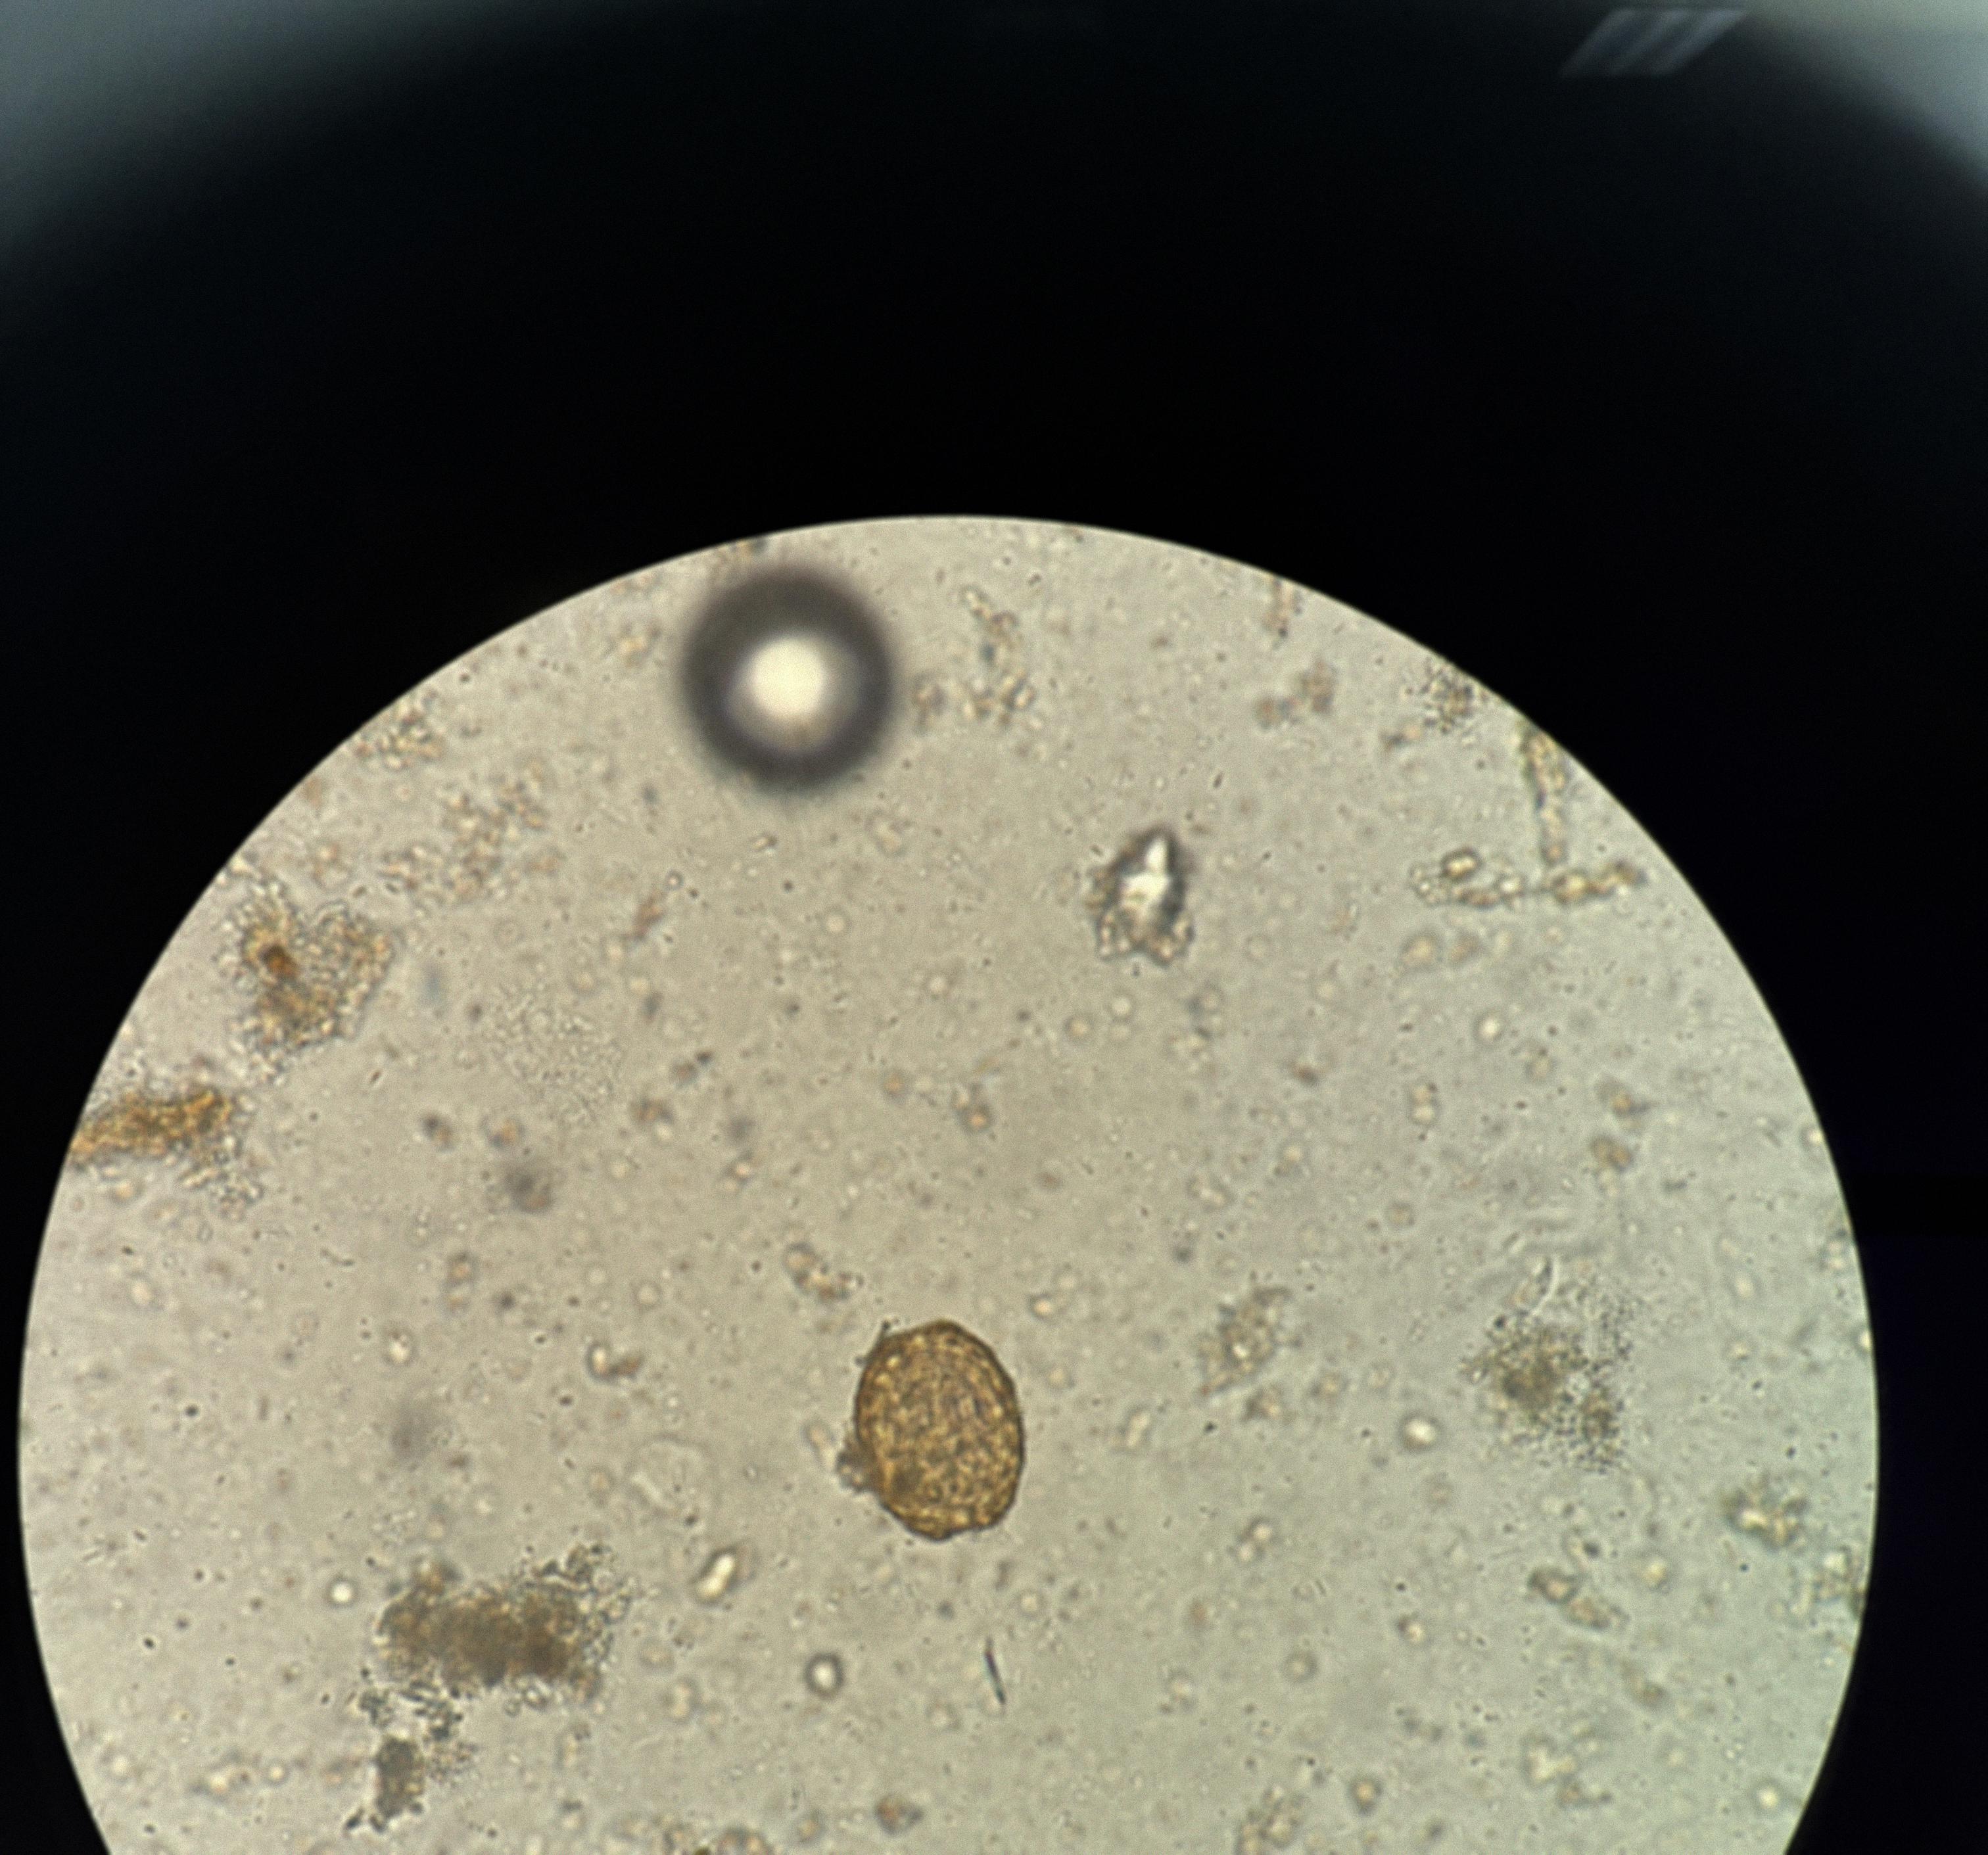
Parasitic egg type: Ascaris lumbricoides